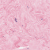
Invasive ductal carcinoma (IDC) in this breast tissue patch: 0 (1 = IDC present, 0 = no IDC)